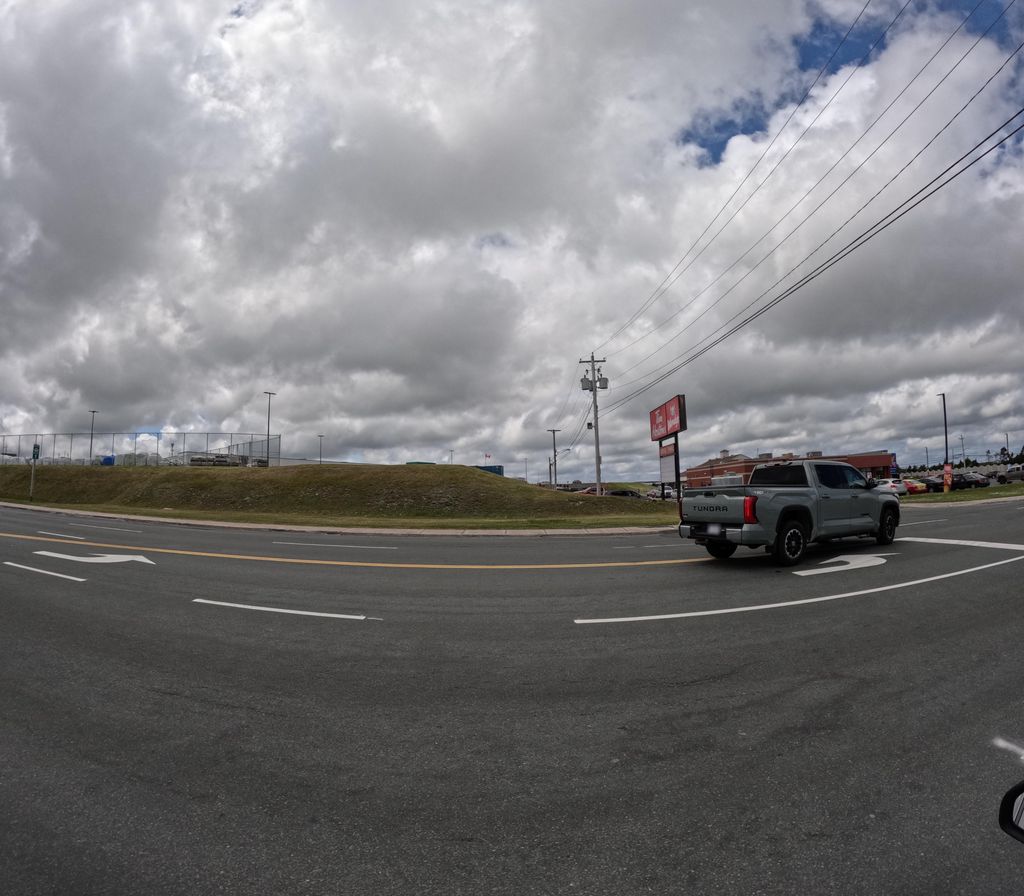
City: st_johns